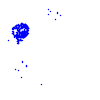
Particle: kaon